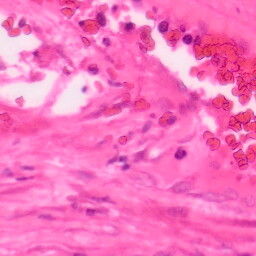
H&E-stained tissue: Colon